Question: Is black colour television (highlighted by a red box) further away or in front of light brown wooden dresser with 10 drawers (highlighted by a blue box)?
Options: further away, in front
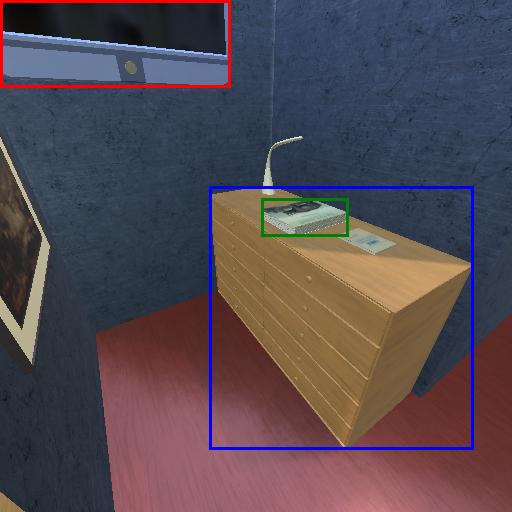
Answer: further away